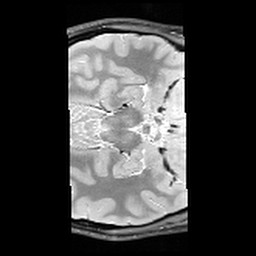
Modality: PDw
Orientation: axial
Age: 20
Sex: female
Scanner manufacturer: siemens
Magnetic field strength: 3 T
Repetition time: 6.49 s
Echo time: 0.016 s